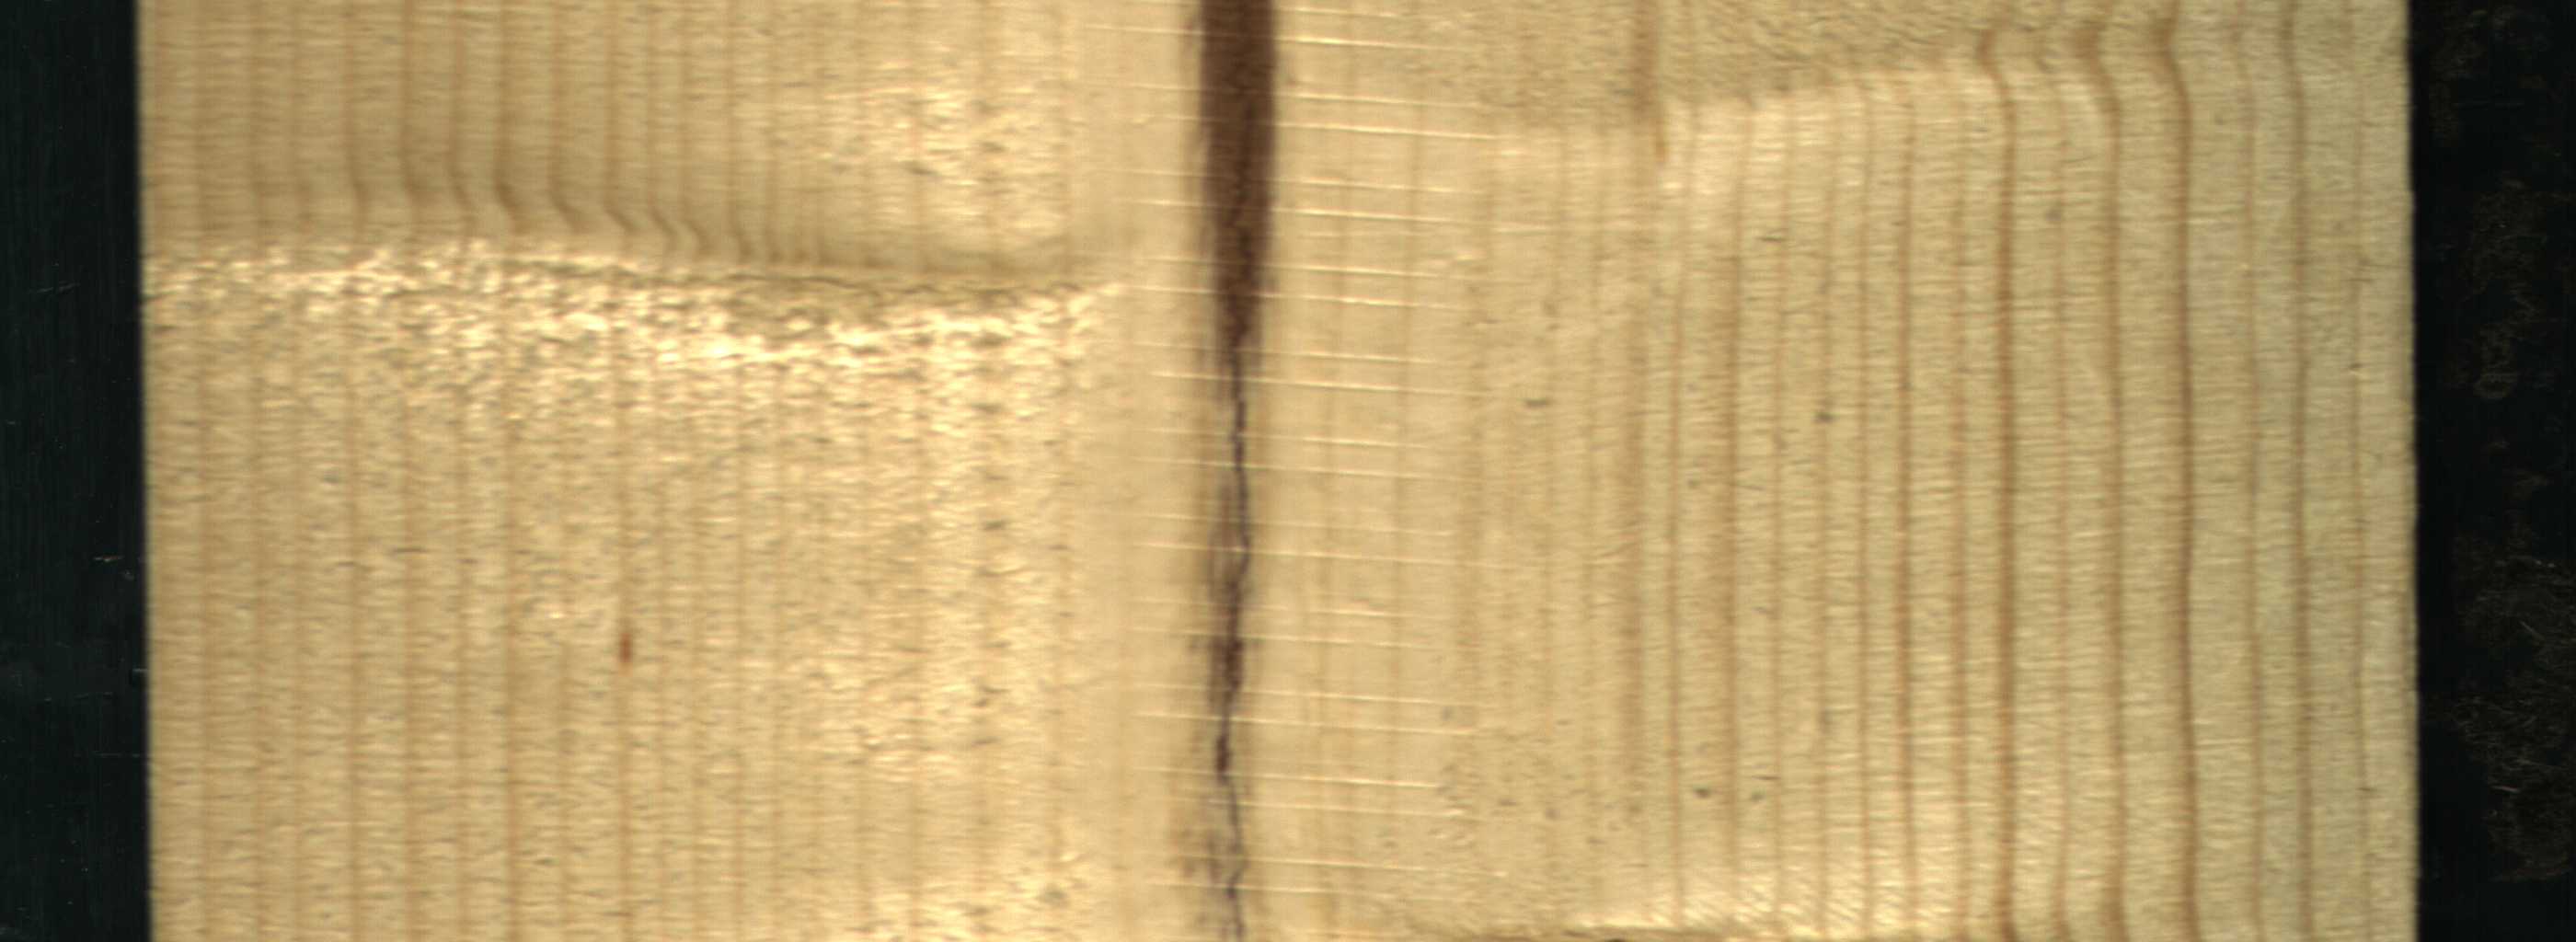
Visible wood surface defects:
Marrow
Crack